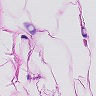
Metastatic tissue present: no